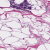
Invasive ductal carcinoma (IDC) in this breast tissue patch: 0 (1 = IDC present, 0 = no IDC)